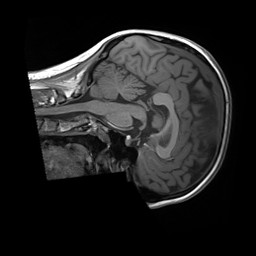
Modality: T1w
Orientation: sagittal
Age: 25
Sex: female
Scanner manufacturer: siemens
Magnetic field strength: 3 T
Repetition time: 1.8 s
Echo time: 0.00232 s